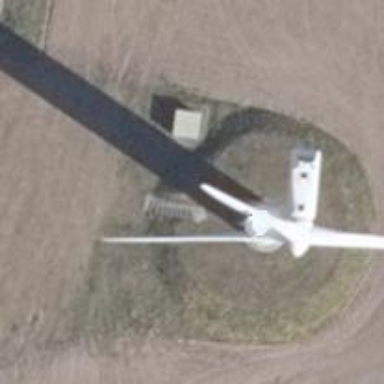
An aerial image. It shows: Wind power generator.